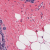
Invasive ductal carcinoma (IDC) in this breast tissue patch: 0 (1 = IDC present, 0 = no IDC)